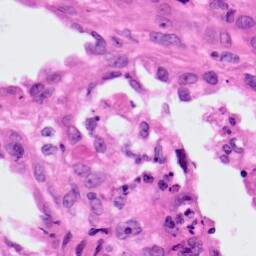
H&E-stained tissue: Lung